Question: I get an unordered list by a cms that I want to style.
It works well, but only for the first '<li id="link-18">' element. My goal is it to style the '<ul>' blocks all the way trough, like the first one. See <URL>

If the second link (level 2 two) is clicked, the toggled new '<ul>' block shows beside the navigation, but not on top like the level 1 one links does it with his children element '<ul>'
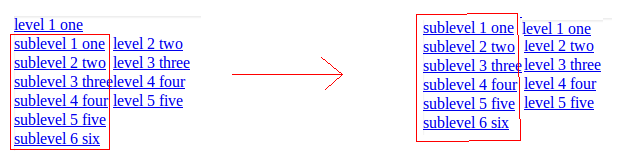
Answer: I gave up. I'm a pretty worse inquirer :)
Thanks for the answers. Kudos to you all for spending your time. This fiddle is the closest to my question.
<URL>
But it's not dynamic. It has a static width. That is still the problem.